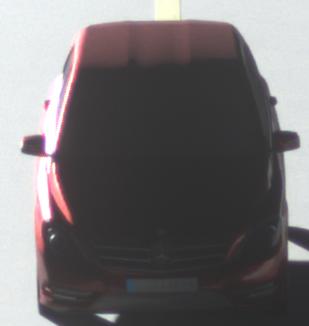
Make: Mercedes-Benz
Model: B 180 BlueEFFICIENCY
Detailed model: B-Class (246)
Model produced from: 2011/11
Model produced until: 2012/10
Doors: 5
Color: red
Road condition: dry road
Daytime: sunrise or sunset
Contrast: high contrast